Question: I have a Table in SQLite like the following

I want to display it in android listview based on the click column. That means in descending
order like 3,1,0 like that
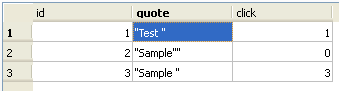
Answer: You need to query the database with a 'ORDER BY' clause. It would look something like this
'''
Cursor cursor = database.query(TABLE_NAME, new String[] {"_id", "quote", "click"}, null, null, null, null, "click DESC");
cursor.moveToFirst(); // this will get the cursor ready to be used in an adapter
setListAdapter(new SimpleCursorAdapter(this, android.R.layout.simple_list_item_1, cursor, new String[] {"quote"}, new String[] {android.R.id.text1});
'''
Assuming that the list was for the quotes and that you are working in a ListActivity